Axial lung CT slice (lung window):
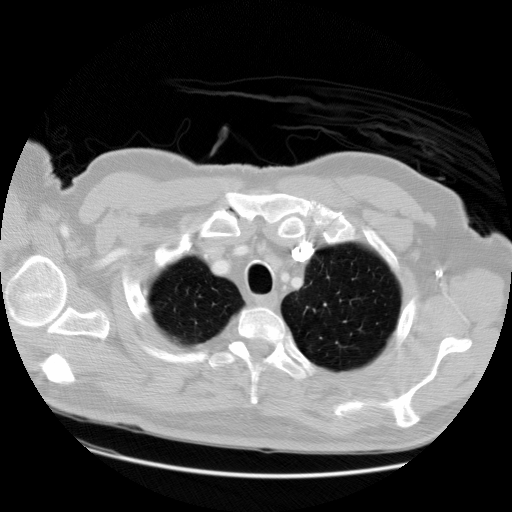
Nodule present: no